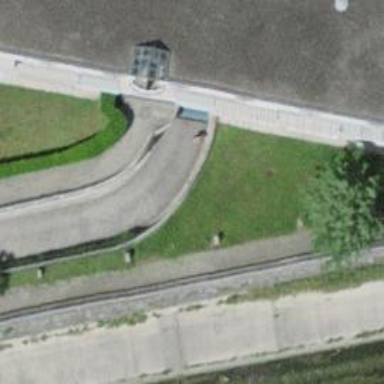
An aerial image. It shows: Retaining wall.